Question: The Following is the basic skeleton for my MATLAB program. Each box is a class definition.
Scroll down for the error.

1. Each Class has a custom constructor
---
'''
Undefined function or variable 'Troom'.
Error in ==> wall>wall.wall at 31
function o = wall(Tr)
Error in ==> mainfile at 5
w1 = wall();
'''
This comes when I create an object of Class wall from another file "mainfile"
---
1. Why is this happening?
2. Am I getting wrong in the concepts of OOP for Matlab specific?
3. How do I resolve this?
Thanks in Advance!
---
PS:
'''
function o = wall()
Tr = o.Troom*2;
o.N = round(1/o.dx) + 1;
o.T = Tr * ones(o.N,1);
o.Tinf = Tr;
o.update_properties();
end
'''
---
'''
classdef wall
properties
dx = 0.01;
dt = 0.4;
L = 0.16;
N;
tlimit = 1505.2;
sbc = 5.670400e-8 % The Stefan-Boltzmann Constant
a;
hi; % Surface Conductivity of Inner Surface
bi;
ho; % Surface Conductivity of Outer Surface
bo;
lamb;
Troom = 298; % Room Temperature (K)
Tinf;
T;
room = compartment();
conc = concrete();
fire = fireProperties(Troom);
end
'''
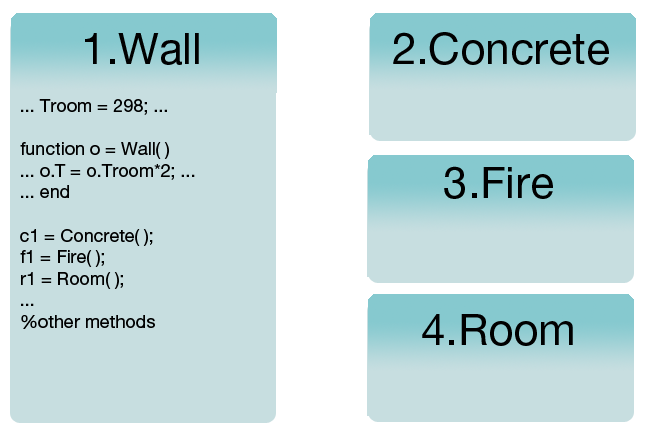
Answer: '''
room = compartment();
conc = concrete();
fire = fireProperties(Troom);
'''
Yeah, there's your problem right there. Troom can't be used in the context of the 'properties' block. Either put the constant in for Troom or move these into the constructor where they belong.